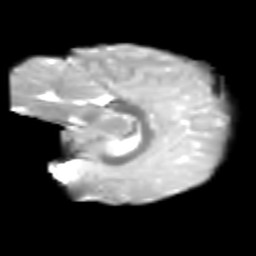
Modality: T2w
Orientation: sagittal
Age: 7
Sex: male
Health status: healthy